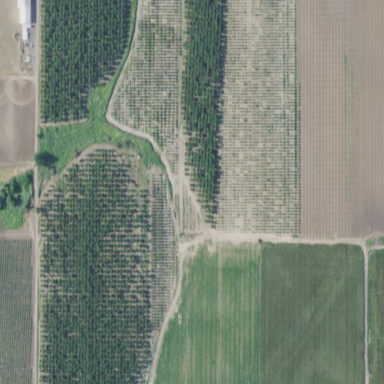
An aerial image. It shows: Orchard.